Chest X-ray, AP view. Patient: 35 years old, sex M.
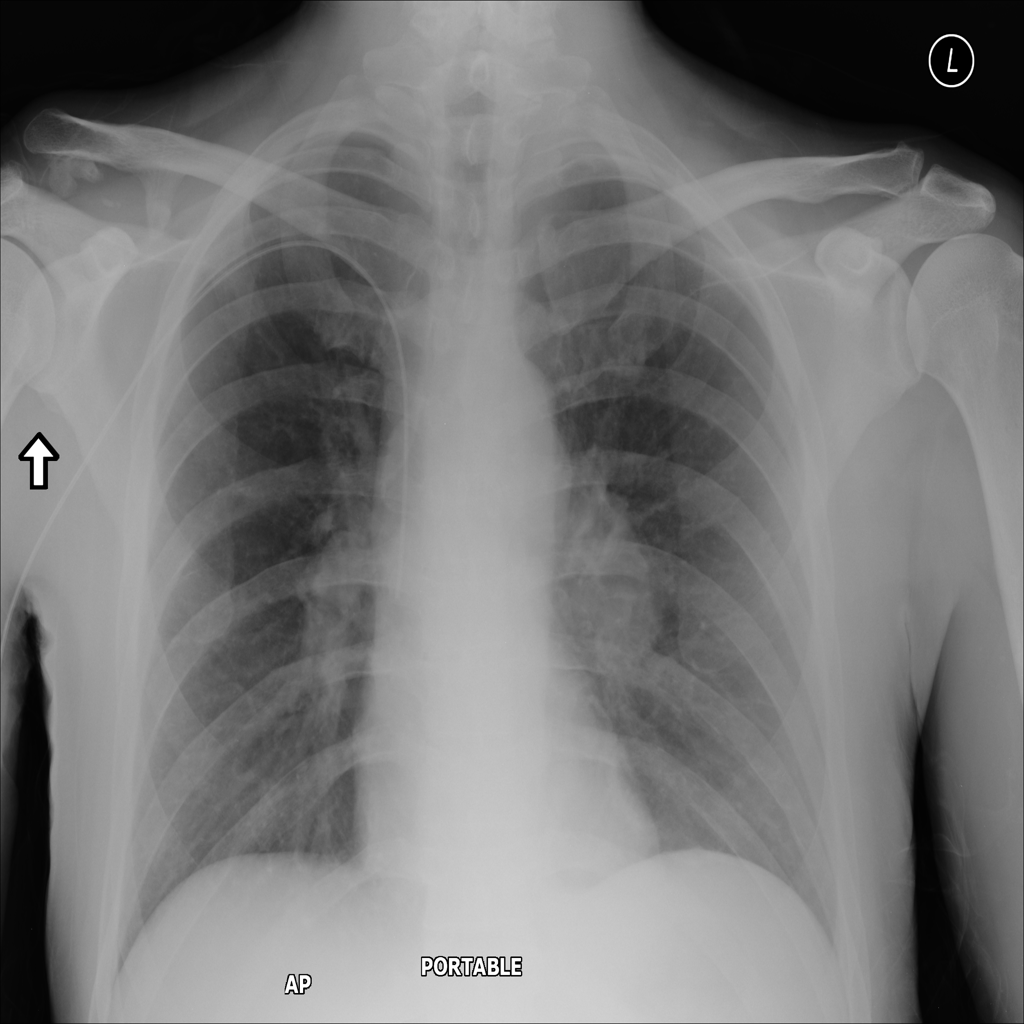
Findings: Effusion